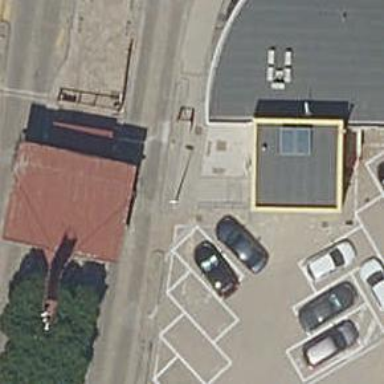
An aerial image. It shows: Toll booth.